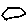
Label: hexagon